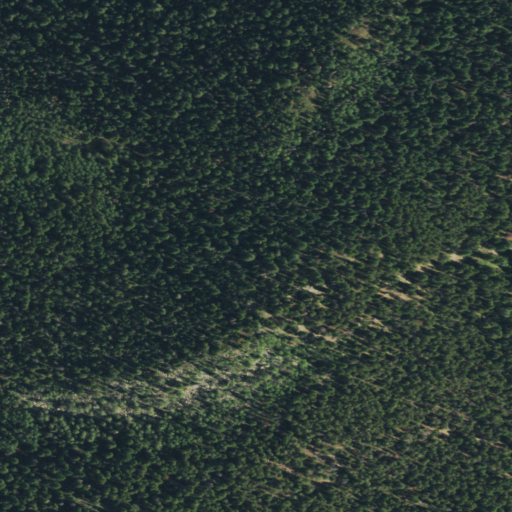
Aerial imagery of mountain in Colorado named Riley Mountain containing evergreen forest, deciduous forest, and mixed forest